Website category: university
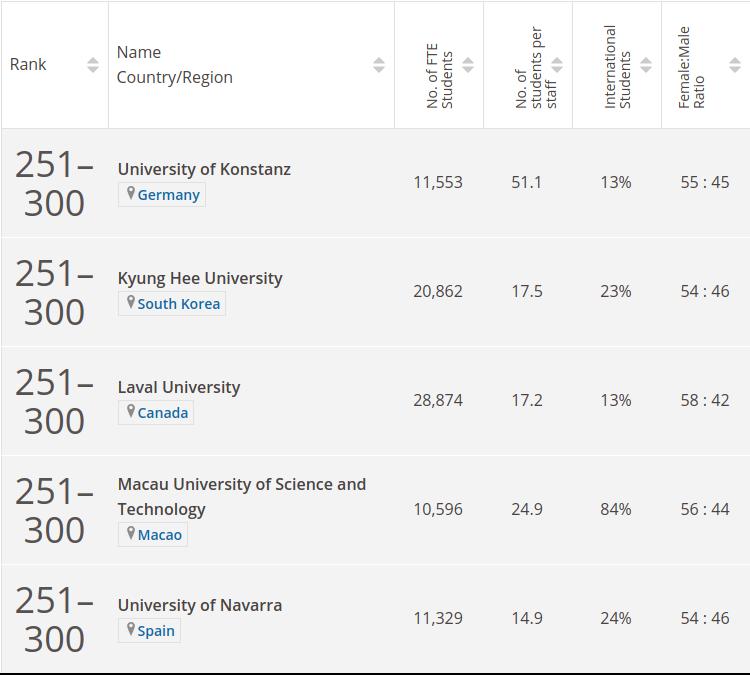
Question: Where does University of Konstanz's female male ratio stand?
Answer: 55 : 45

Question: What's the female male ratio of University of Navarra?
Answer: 54 : 46

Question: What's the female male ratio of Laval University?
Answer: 58 : 42

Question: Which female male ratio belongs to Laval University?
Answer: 58 : 42

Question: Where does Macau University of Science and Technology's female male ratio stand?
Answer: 56 : 44

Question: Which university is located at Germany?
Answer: University of Konstanz

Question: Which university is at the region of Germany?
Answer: University of Konstanz

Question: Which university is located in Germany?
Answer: University of Konstanz

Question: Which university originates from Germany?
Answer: University of Konstanz

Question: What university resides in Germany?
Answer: University of Konstanz

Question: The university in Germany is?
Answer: University of Konstanz

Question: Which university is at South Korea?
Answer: Kyung Hee University

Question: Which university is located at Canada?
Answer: Laval University

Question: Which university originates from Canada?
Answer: Laval University

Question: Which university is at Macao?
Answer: Macau University of Science and Technology

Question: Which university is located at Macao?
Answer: Macau University of Science and Technology

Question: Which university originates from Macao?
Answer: Macau University of Science and Technology

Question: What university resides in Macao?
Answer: Macau University of Science and Technology

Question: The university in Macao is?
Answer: Macau University of Science and Technology

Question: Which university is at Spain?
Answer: University of Navarra

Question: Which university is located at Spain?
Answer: University of Navarra

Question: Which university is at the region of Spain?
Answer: University of Navarra

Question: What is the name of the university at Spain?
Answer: University of Navarra

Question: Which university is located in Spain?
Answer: University of Navarra

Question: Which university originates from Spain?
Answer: University of Navarra

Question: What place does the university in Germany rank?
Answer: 251300

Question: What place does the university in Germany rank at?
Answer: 251300

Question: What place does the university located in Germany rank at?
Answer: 251300

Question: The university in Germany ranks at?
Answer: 251300

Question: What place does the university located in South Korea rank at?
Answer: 251300

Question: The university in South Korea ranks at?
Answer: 251300

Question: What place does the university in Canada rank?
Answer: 251300

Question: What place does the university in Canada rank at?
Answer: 251300

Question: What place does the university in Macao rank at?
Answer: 251300

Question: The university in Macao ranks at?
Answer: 251300

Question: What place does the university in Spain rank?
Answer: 251300

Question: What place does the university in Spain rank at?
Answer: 251300

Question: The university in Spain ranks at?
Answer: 251300